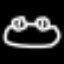
Label: frog